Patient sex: F
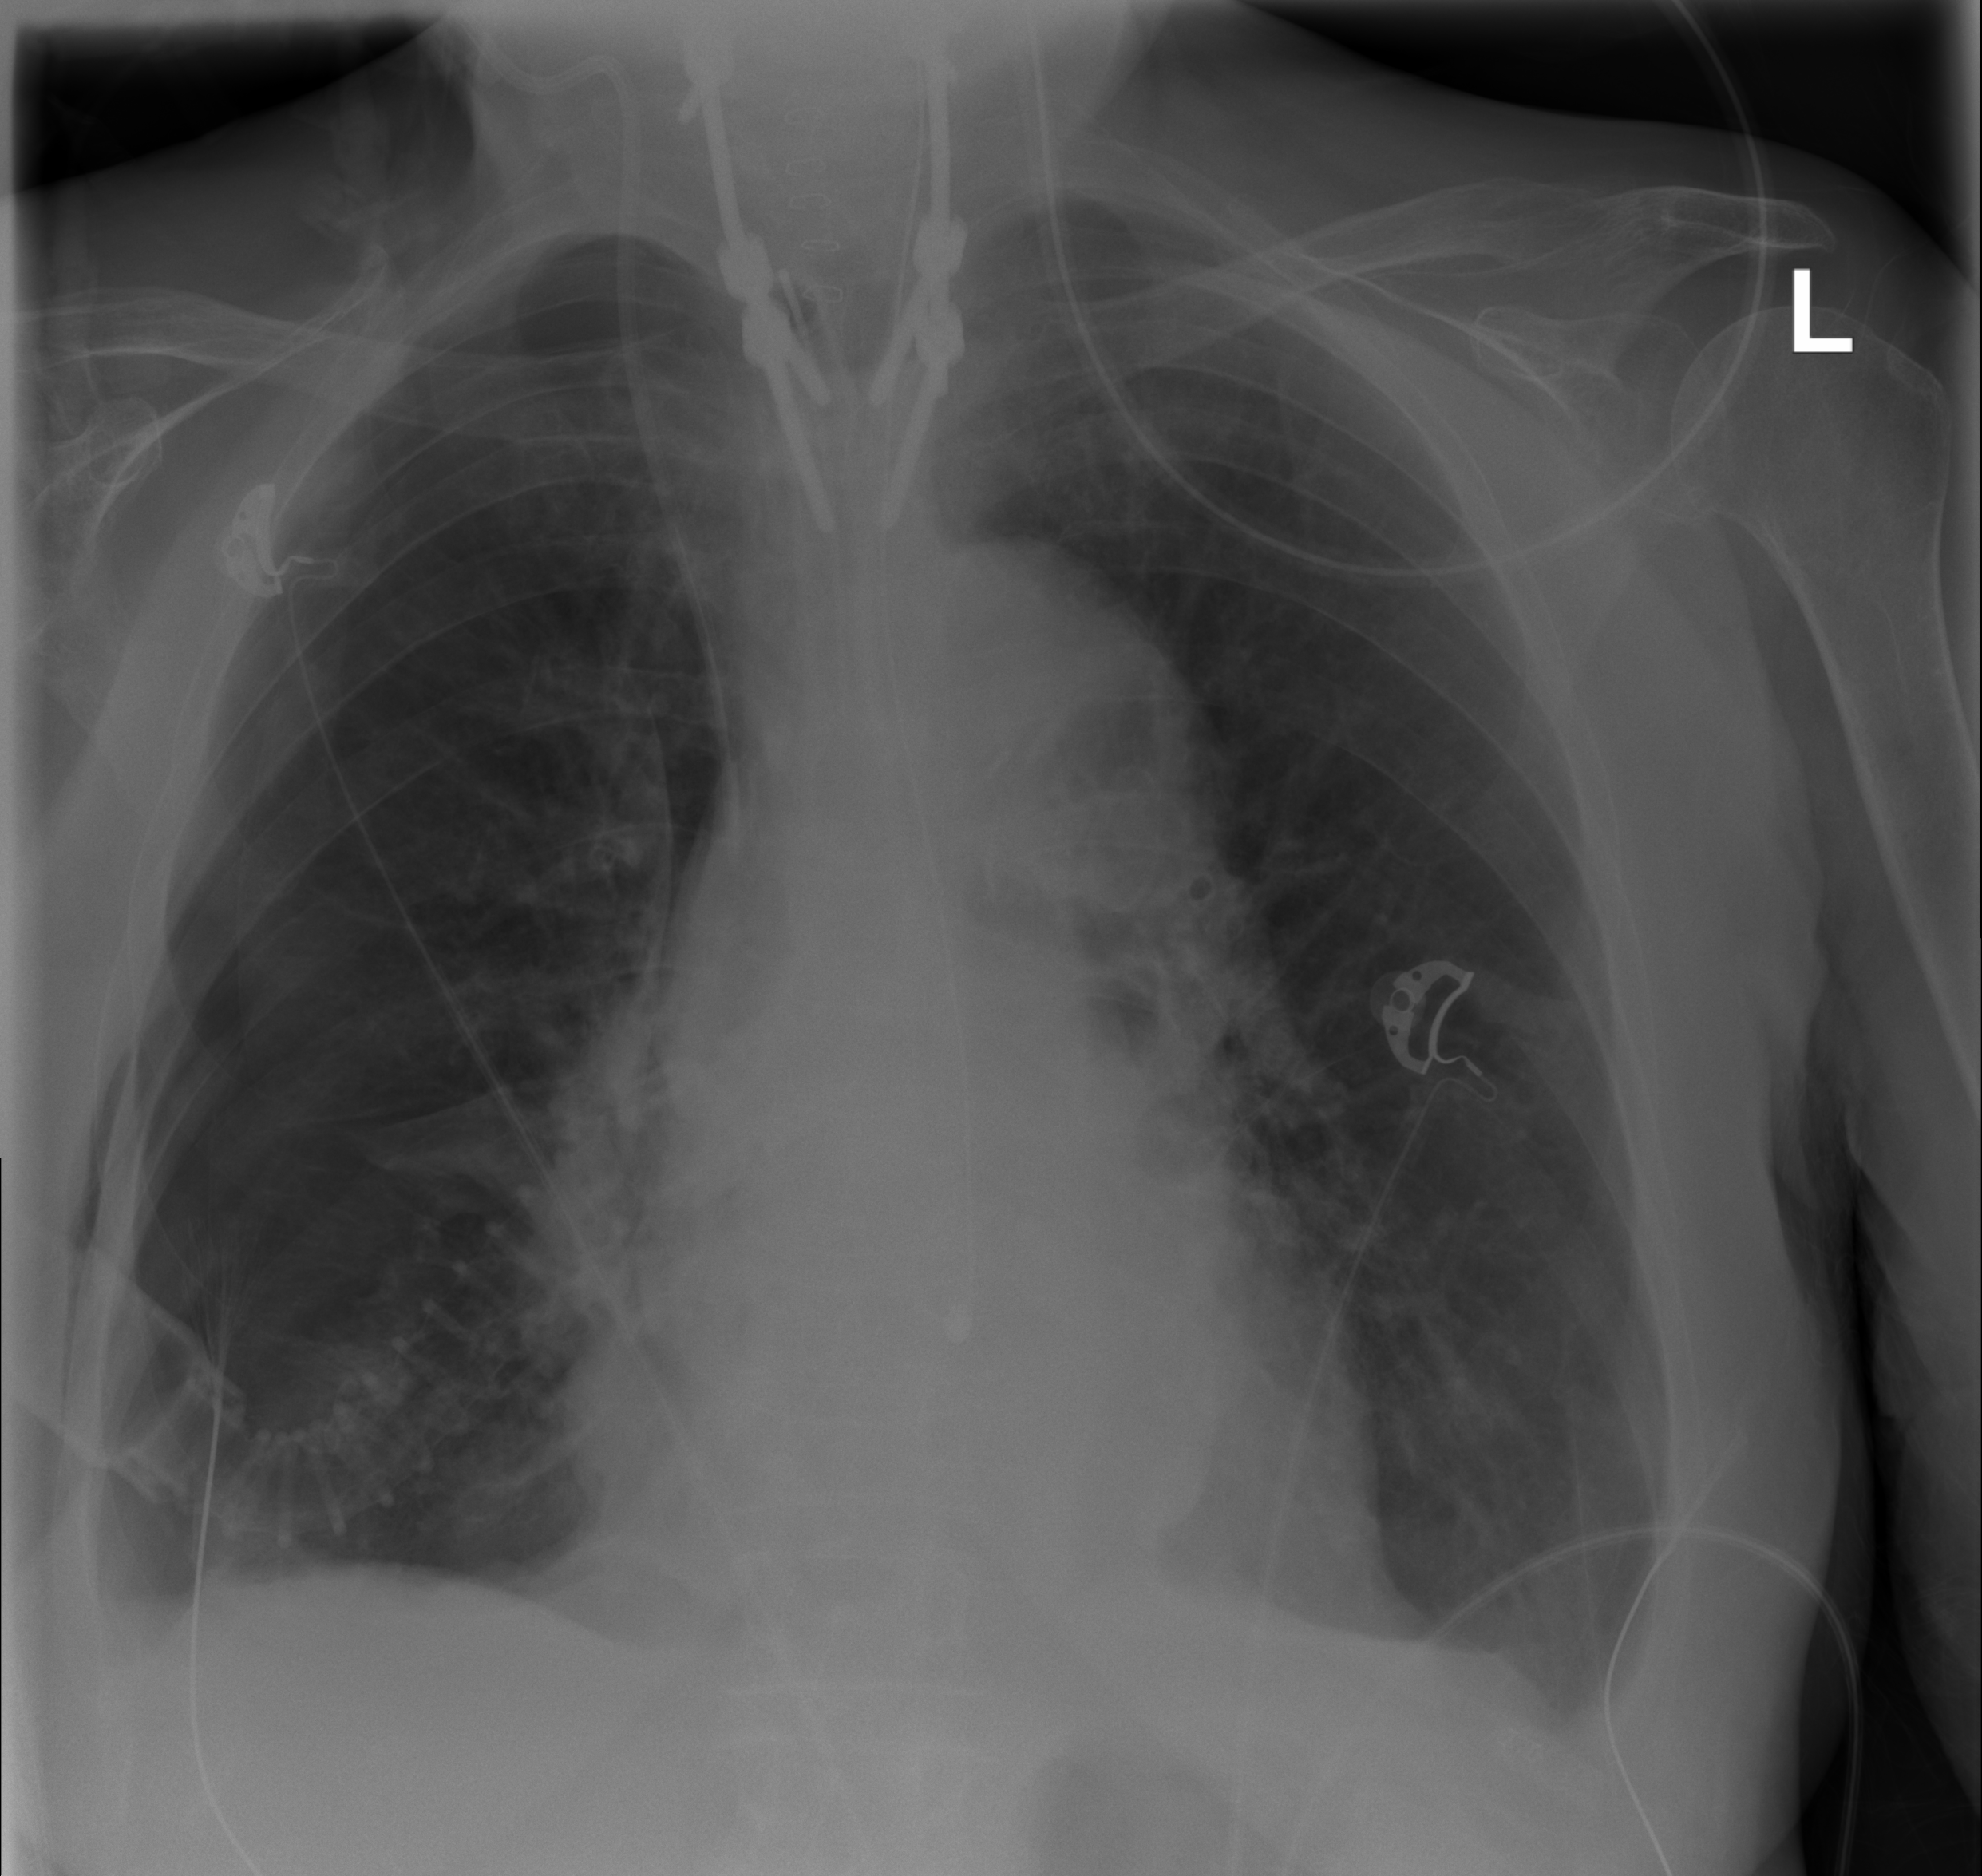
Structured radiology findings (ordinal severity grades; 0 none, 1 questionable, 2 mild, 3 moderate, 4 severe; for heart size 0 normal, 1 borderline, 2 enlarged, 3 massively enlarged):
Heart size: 0
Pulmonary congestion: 1
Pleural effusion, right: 2
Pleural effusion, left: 2
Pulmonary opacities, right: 0
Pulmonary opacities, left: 0
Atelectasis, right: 0
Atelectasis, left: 2